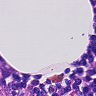
Metastatic tissue present: no